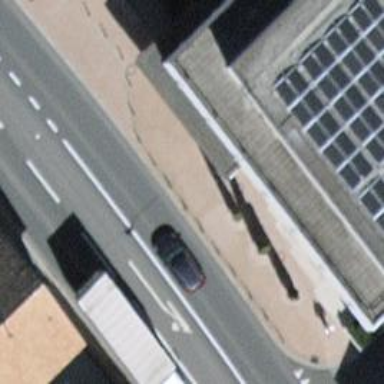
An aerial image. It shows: Bollard barrier.